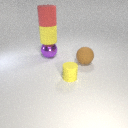
large red rubber cylinder above large purple metal sphere